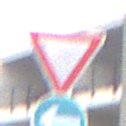
Verkehrszeichen: VorfahrtGewaehren
Zusatzzeichen unten: VorgeschriebeneFahrtrichtungHierLinks
Umgebung: Outdoor, Urban
Tageszeit: Midday
Wetter: Overcast
Licht: Natural
Jahreszeit: NotSpecified
Kontrast: LowContrast